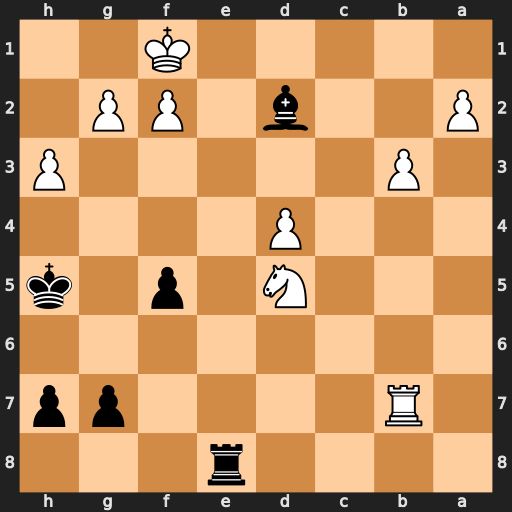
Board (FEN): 4r3/1R4pp/8/3N1p1k/3P4/1P5P/P2b1PP1/5K2
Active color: b
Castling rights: -
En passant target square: -
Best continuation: Re1#